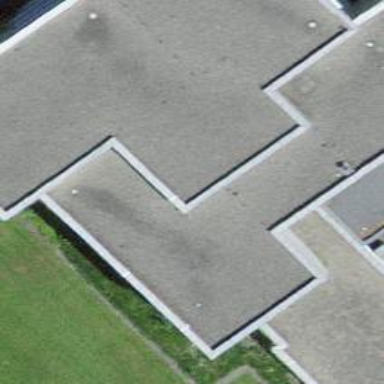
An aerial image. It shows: School building.